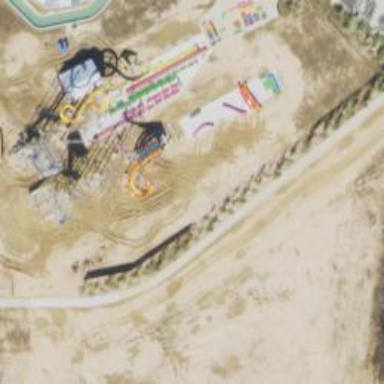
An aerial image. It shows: Water slide attraction.